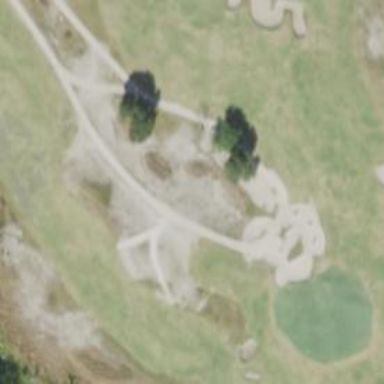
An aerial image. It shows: Pathway for golfing.